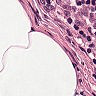
Metastatic tissue present: no